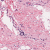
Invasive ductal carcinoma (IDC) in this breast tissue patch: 0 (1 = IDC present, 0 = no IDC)